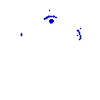
Particle: electron